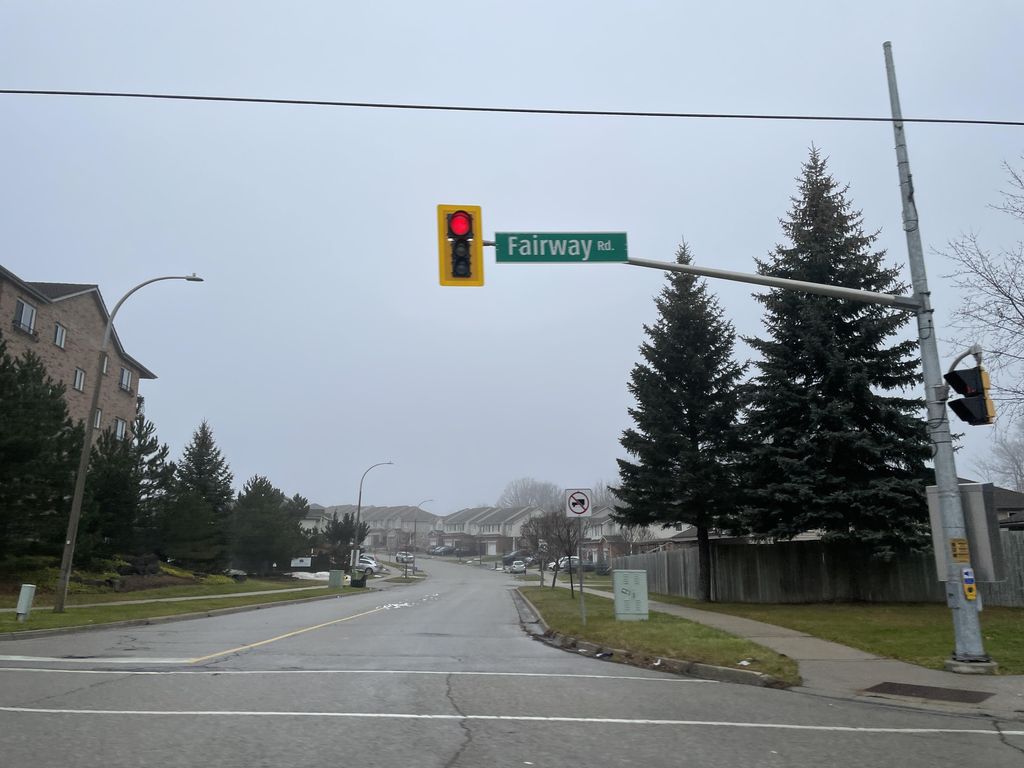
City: kitchener-waterloo